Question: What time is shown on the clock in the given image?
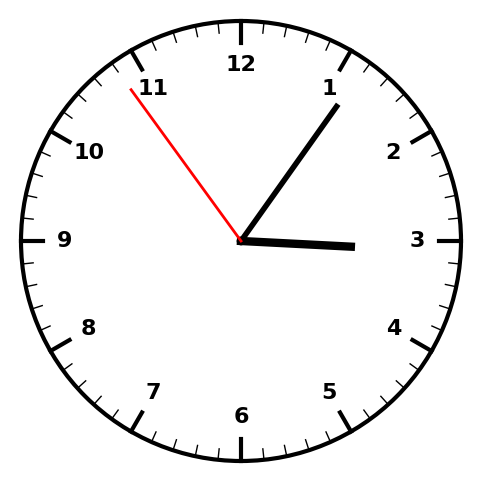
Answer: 03:05:54